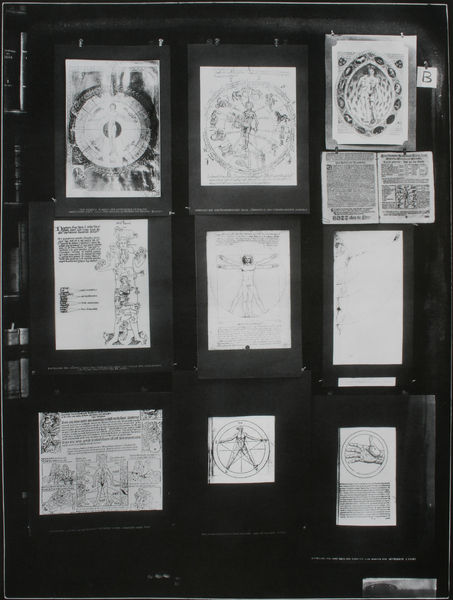
Titel: Der Bilderatlas Mnemosyne - Tafel B
Künstler: Aby Warburg
Standort: London
Institution: Warburg Institute ©
Schlagwörter: blätter, hand, mann, nackt, weiß, finger, glas, schwarz, skizze, symbol, zeichnung, wand, anatomie, mensch, kreis, oval, schrift, bilder, fotos, schrank, sammeln, tafel, foto, fotografie, hängen, buch, text, schriften, vitrine, studien, ausstellung, seiten, heiliger, bibliothek, sammlung, museum, entwürfe, skizzen, fot, anordnung, drucke, zeichnungen, leonardo, da vinci, leonardo da vinci, archiv, kleben, zirkel, wad, illustrationen, galilei, klammern, fotografien, photos, galileo, vinci, schift, stecknadeln, vitruv, warburg, aby warburg, bilderatlas, mnemosyne, aby, ausschnitten, tafel b, da, technische zeichnungen, aufsteller, hexagramm, menschliche körper